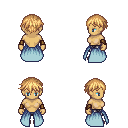
a pixel art fantasy rpg character, female body template, human, tanned skin, overskirt, metal pants, light blonde short bangs hairstyle, leather bracers, four views (front, back, left, right), 2x2 character sprite sheet, small pixel art, hard edges, no anti-aliasing